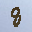
Label: 8